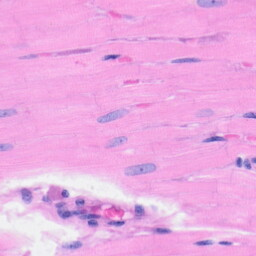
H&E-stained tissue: Heart